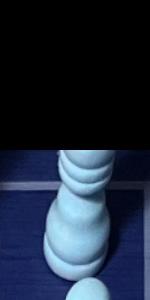
Label: Bishop_White